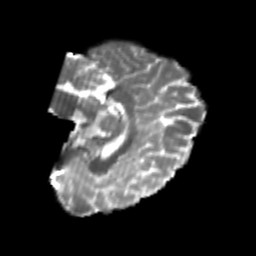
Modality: T2w
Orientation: sagittal
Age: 25
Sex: female
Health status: healthy
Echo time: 0.074 s